Question: The code was compiled in android studio (API 23). When I tried to run this code again in a week, the class file became corrupted, when I used the old version and decompiled of this class, it turned out that the 'TreeMap' in java does not exist although in documentation it was added in API 1.
Tried to Invalidate Caches and Restart. Is there an opportunity to use 'TreeMap' or something else with the same functionality?

The program has compiled despite this.
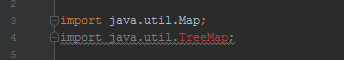
Answer: If the program compiles but you see errors in Android Studio it's a problem with project definition in Android Studio. This is often solved by following steps:
1. Check that project has the right Android SDK configured
2. If point 1 doesn't help, restart Android Studio
3. If point 2 doesn't help, re-importing project
4. if point 3 doesn't help, use File > Invalidate Caches / Restart option which will force a big re-index operation.